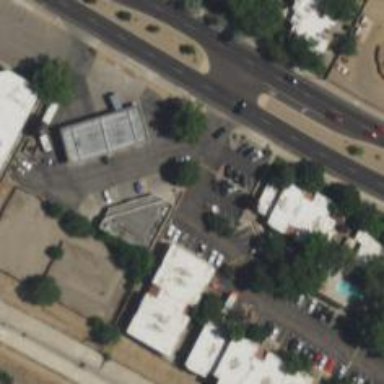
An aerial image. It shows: Convenience shop.